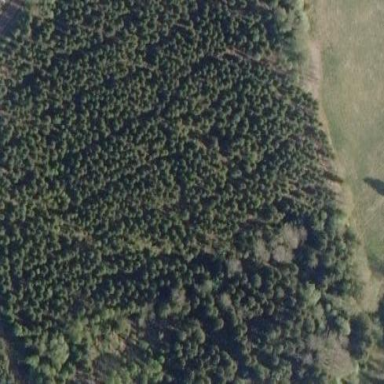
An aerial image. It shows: Forest with needle-leaved trees.